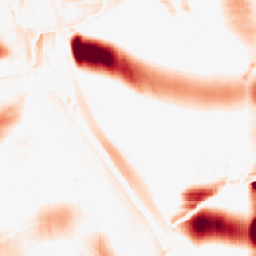
Category: morphological
Decomposition family: rolling_ball
Decomposition parameters: radius: 25
Upsampling method: area
Upsampling parameters: scale: 8
Upsampling scale: 8